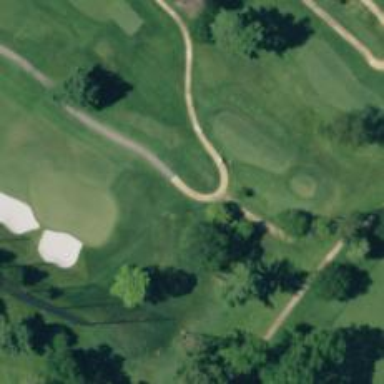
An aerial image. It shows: Golf cartpath that is also road path.